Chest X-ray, AP view. Patient: 63 years old, sex M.
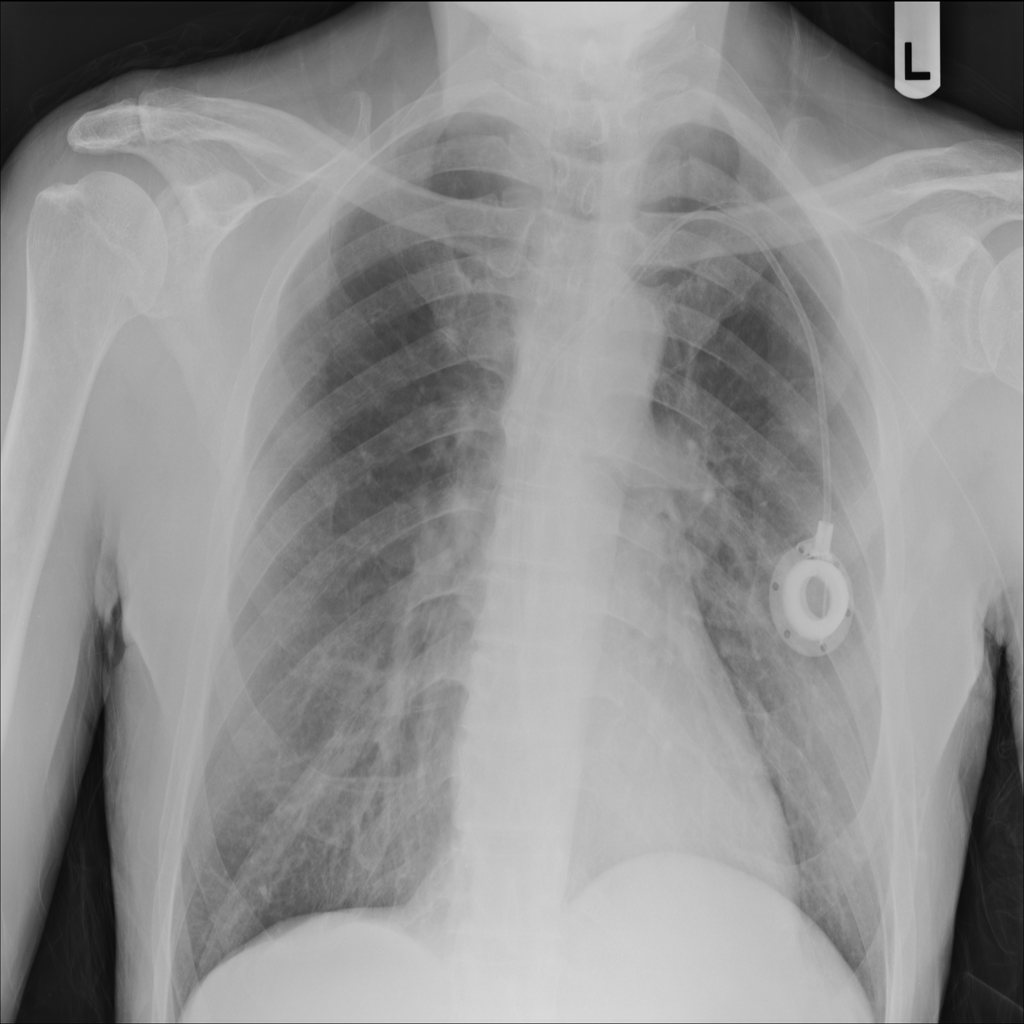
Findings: No Finding